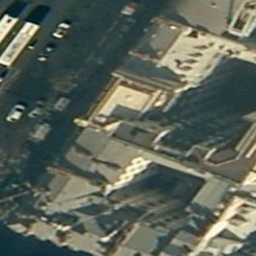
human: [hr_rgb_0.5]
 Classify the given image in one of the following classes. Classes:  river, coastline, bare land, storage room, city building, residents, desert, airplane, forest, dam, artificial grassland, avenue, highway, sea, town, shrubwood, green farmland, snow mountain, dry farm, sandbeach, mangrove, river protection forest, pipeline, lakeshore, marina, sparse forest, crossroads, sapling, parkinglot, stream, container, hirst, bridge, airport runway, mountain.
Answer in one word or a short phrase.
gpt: city building